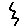
Label: zigzag